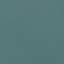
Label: SeaLake